Question: I have the following tables within a database, that I am using to store the results of surveys:

Each time I speak to someone at a store (read Shop), I create a new transaction, with a date/time (tblTransaction.Created). Each transaction can have many question answers associated with it.
My problem is that 2 transactions could both contain different answers to the same question and I am trying to create an SQL query/procedure to return only the latest question answers for a given store.
Here's an example:
I speak with someone at Some Shop Plc. and create a transaction on the 01/01/09 (transaction ID 1). In this transaction, I ask QuestionIDs 1 and 2. Then on the 10/01/09 I speak to them again, creating a new transaction (transaction ID 2) and answer questions 2 and 3.
I want to be able to show the list of latest answers; Question 1 from the first transaction and questions 2 and 3 from the second transaction.
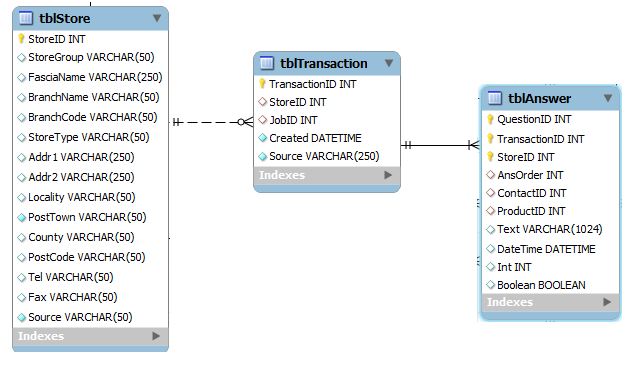
Answer: '''
SELECT
S.StoreID,
S.BranchName,
A.QuestionID,
T.Created,
A.*
FROM
tblStore S
INNER JOIN tblTransaction T ON
T.StoreID = S.StoreID
INNER JOIN tblAnswer A ON
A.TransactionID = T.TransactionID AND
A.StoreID = S.StoreID
WHERE NOT EXISTS
(
SELECT
T2.StoreID,
A2.QuestionID,
T2.TransactionID,
T2.CreatedDate
FROM
tblTransaction T2
INNER JOIN tblAnswer A2 ON
A2.TransactionID = T2.TransactionID AND
A2.StoreID = T2.StoreID
WHERE
T2.StoreID = T.StoreID AND
A2.QuestionID = A.QuestionID AND
T2.CreatedDate > T.CreatedDate
)
'''
You can also do this by LEFT OUTER JOINing the subquery on the same criteria as in the WHERE clause and looking for a NULL value in it or you can remove the TransactionID from the subquery use a MAX() on the CreatedDate and look for a match that way with an INNER JOIN.
Keep in mind that this may not act how you are expecting if you have multiple transactions for the same store with the same created date. You may need to add an additional criteria there based on your business rules around that situation.